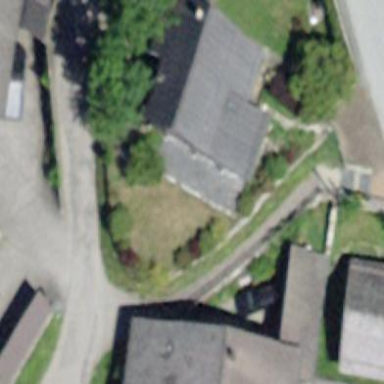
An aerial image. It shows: Detached building with gabled roof.